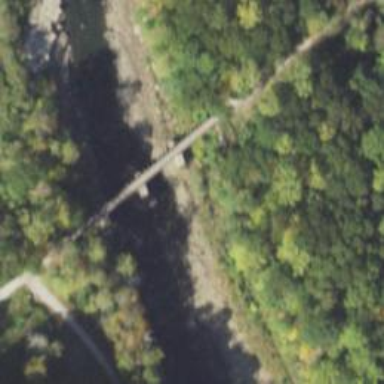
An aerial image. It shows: Abandoned railway bridge over cycleway.